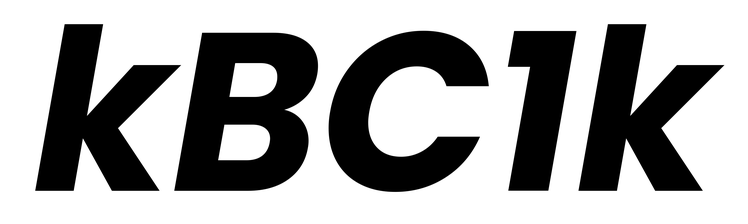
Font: Poppins-BoldItalic